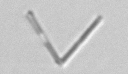
Label: Nanoneis